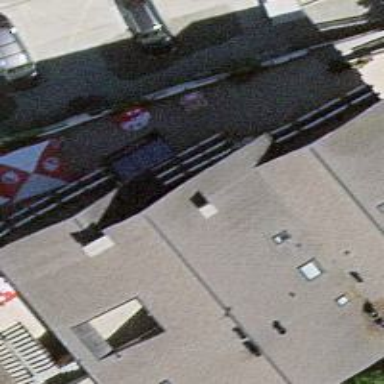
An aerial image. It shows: Restaurant.